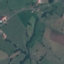
Land use / land cover: Pasture